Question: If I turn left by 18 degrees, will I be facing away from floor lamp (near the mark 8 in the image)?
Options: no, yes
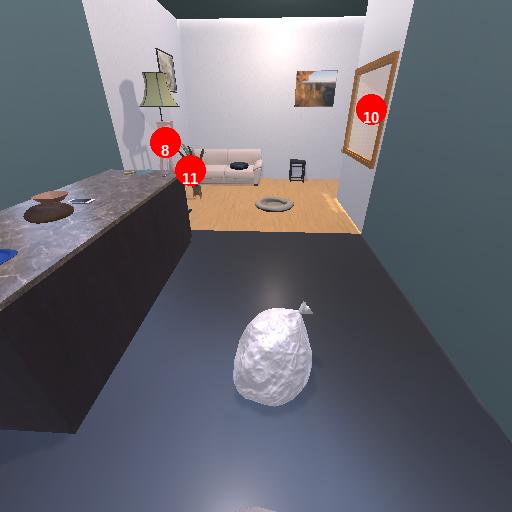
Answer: no